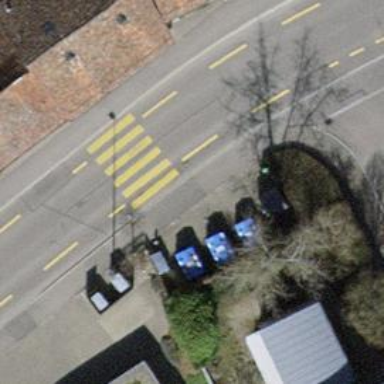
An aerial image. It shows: Zebra crossing with clear markings.